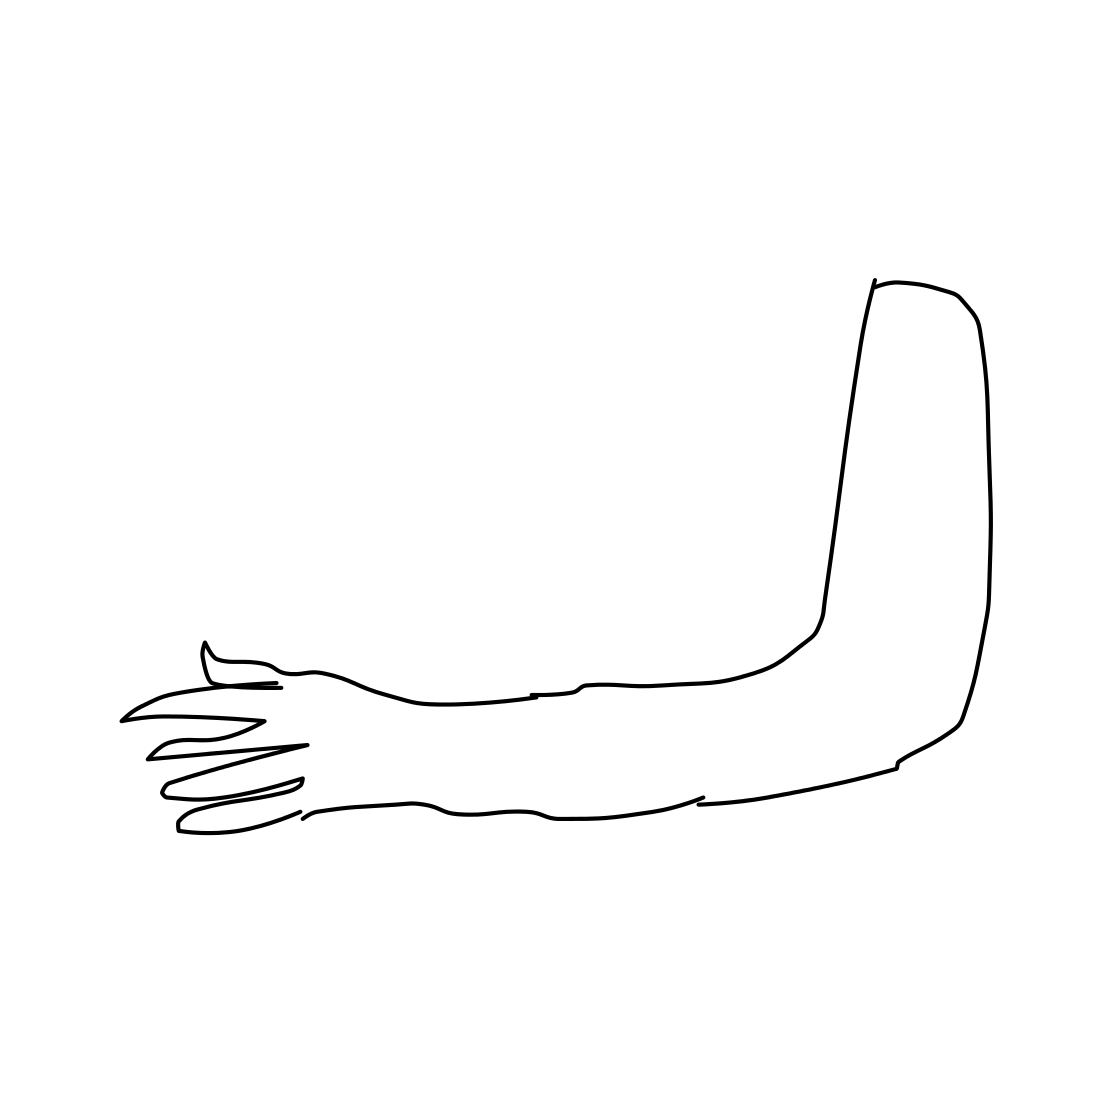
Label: arm